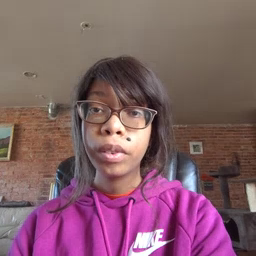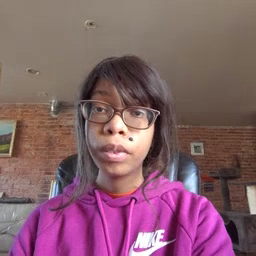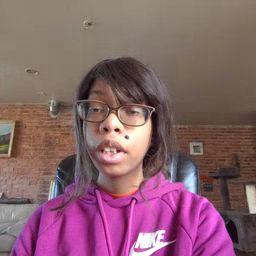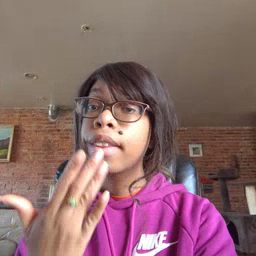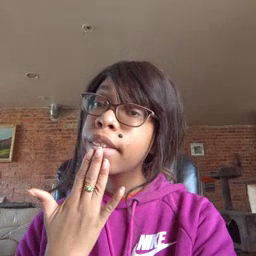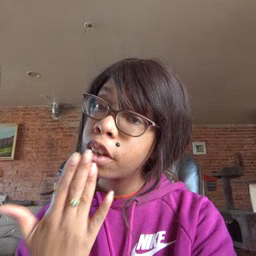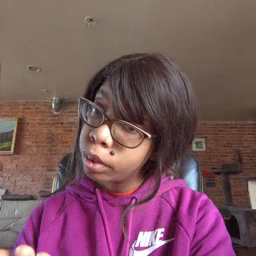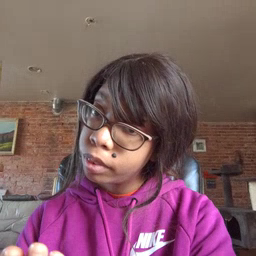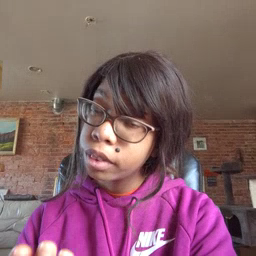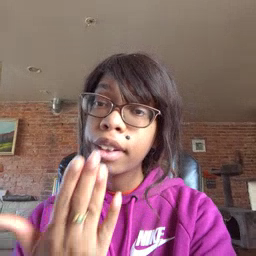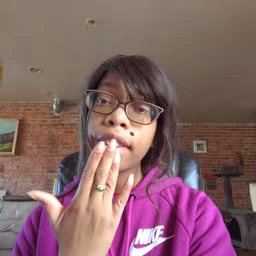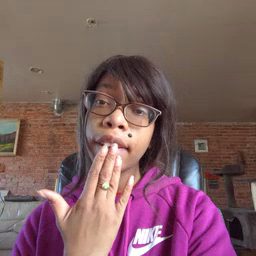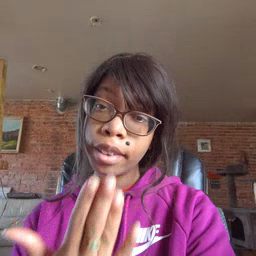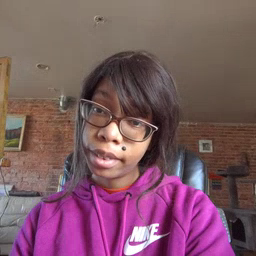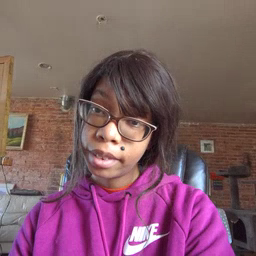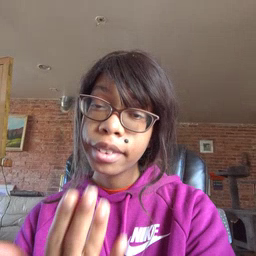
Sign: thankyou